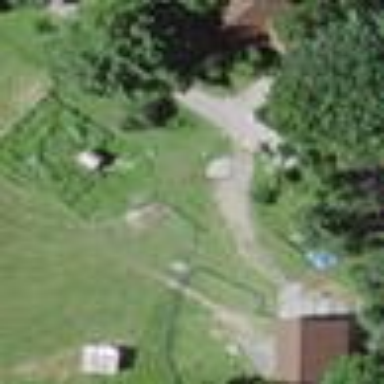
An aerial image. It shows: Farmyard area.